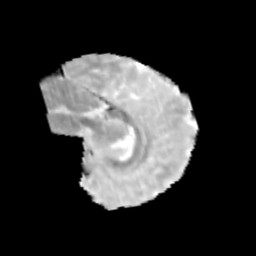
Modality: MD
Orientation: sagittal
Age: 9
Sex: male
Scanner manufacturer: siemens
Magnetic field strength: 3 T
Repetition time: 3.8 s
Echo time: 0.07 s